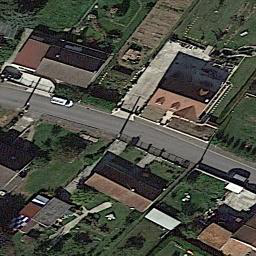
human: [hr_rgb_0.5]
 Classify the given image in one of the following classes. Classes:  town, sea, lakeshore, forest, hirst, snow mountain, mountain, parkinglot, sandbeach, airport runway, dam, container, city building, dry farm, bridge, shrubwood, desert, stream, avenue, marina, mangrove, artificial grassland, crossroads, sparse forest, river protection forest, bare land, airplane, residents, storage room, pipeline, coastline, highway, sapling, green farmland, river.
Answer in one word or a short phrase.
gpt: residents